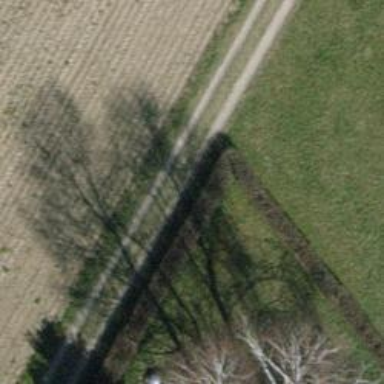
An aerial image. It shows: Hedge barrier.